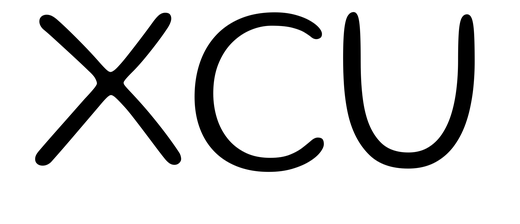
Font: Gluten_ExtraLight